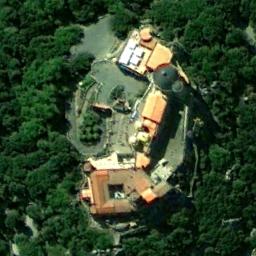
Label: palace